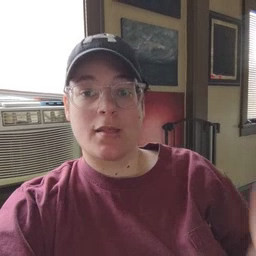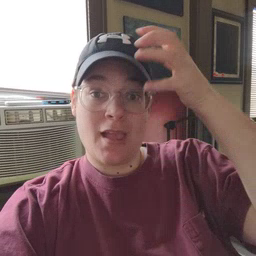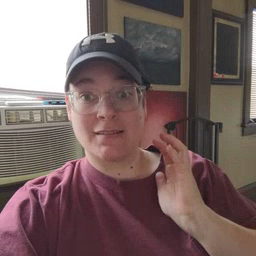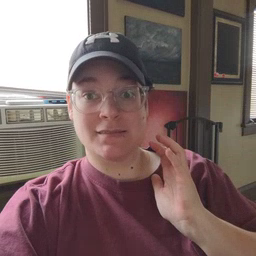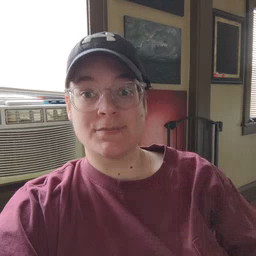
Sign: lion